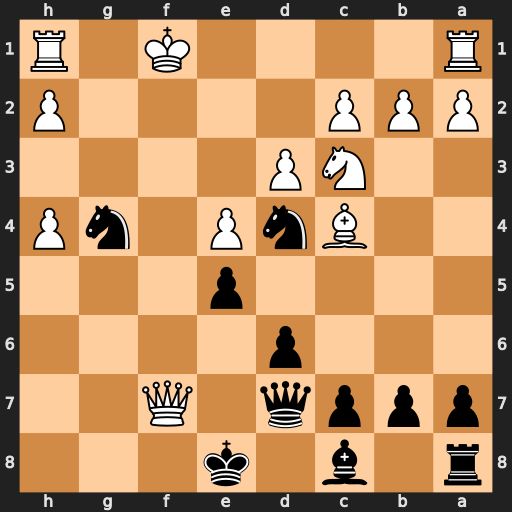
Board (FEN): r1b1k3/pppq1Q2/3p4/4p3/2BnP1nP/2NP4/PPP4P/R4K1R
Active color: b
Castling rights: q
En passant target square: -
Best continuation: Qxf7+ Bxf7+ Kxf7